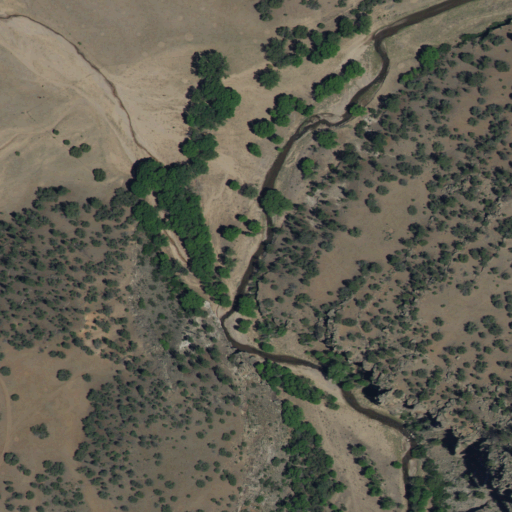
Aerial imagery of valley in New Mexico named Cienega Canyon containing shrub and evergreen forest